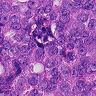
Metastatic tissue present: yes